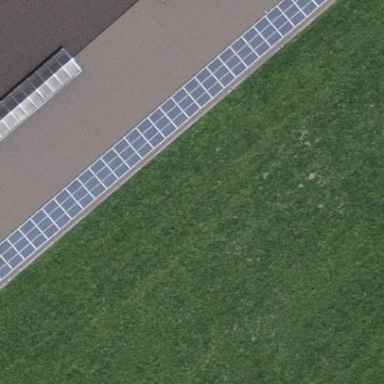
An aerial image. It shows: Solar power generator.